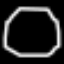
Label: octagon